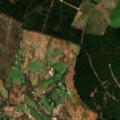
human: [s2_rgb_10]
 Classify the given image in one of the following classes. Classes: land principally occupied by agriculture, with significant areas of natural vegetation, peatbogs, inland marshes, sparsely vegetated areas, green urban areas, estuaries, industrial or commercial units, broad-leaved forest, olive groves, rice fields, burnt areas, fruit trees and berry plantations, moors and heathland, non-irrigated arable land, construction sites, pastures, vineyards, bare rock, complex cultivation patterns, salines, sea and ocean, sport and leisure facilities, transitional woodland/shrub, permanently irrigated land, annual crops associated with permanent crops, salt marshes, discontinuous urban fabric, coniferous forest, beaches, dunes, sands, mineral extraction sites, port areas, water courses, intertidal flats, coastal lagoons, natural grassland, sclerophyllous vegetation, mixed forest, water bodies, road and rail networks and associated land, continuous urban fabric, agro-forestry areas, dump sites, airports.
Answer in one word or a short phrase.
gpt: pastures, land principally occupied by agriculture, with significant areas of natural vegetation, broad-leaved forest, coniferous forest